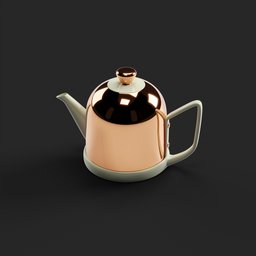
Label: appliances